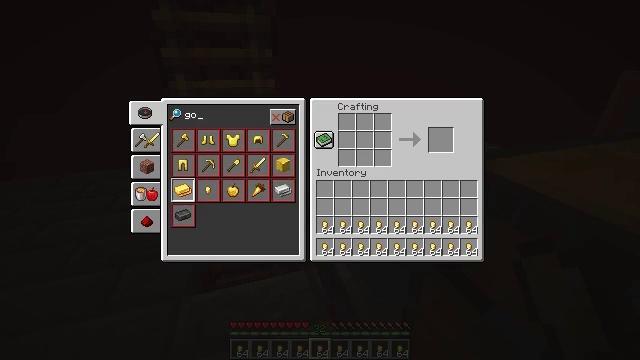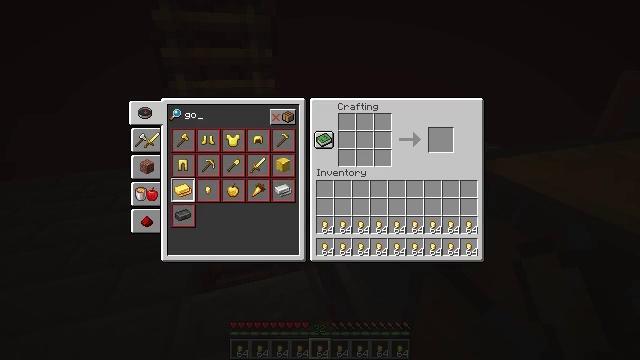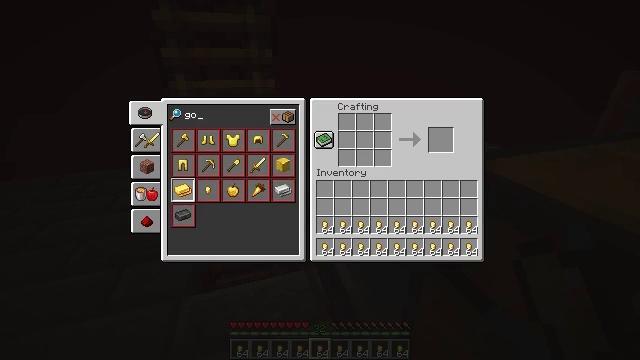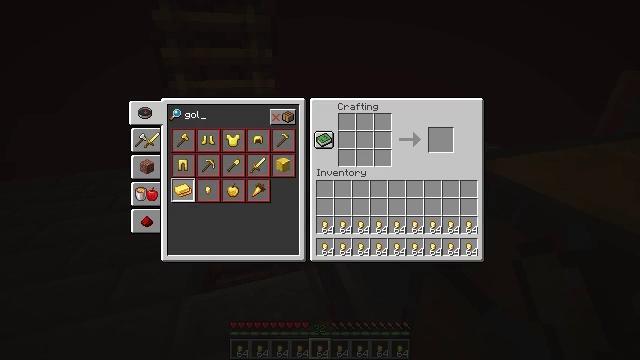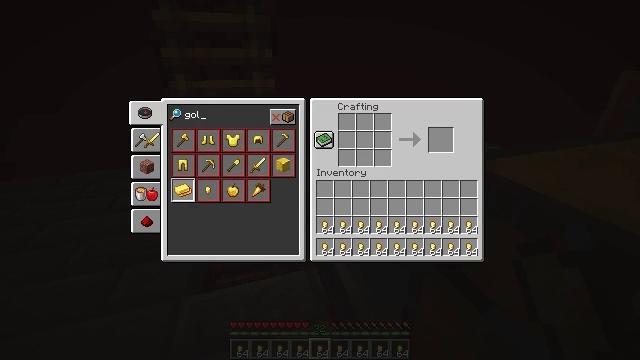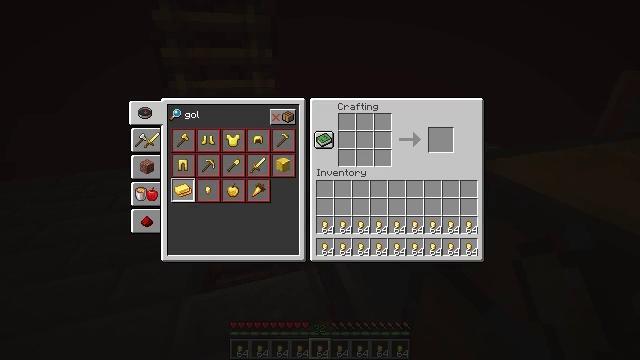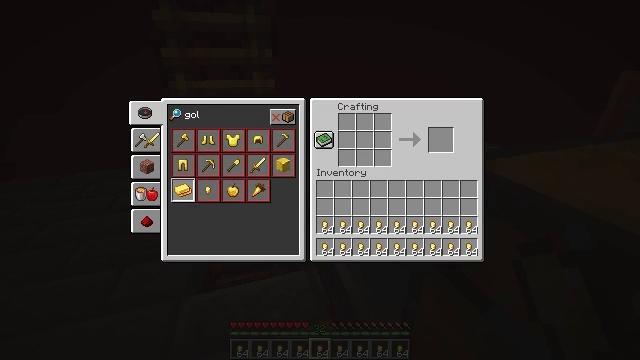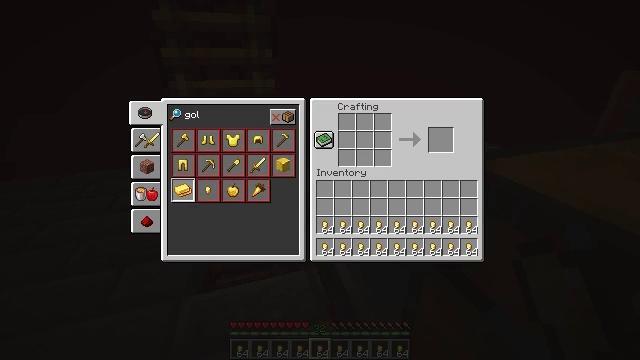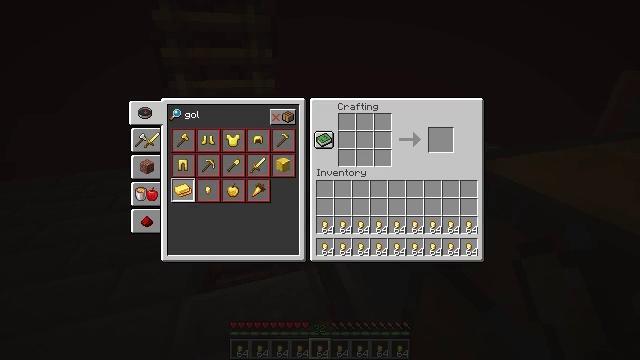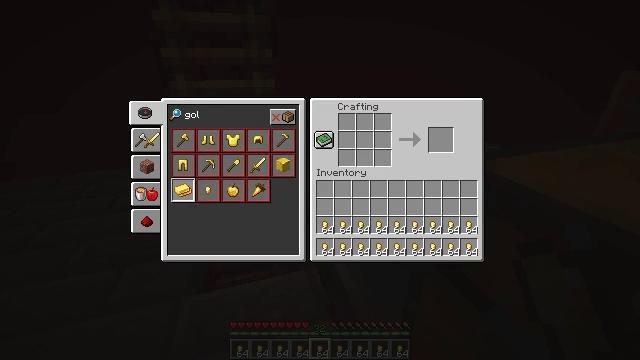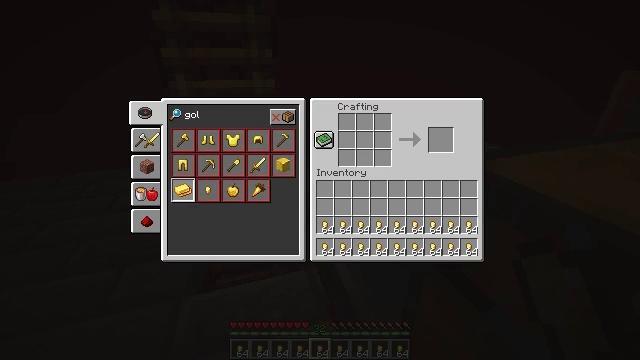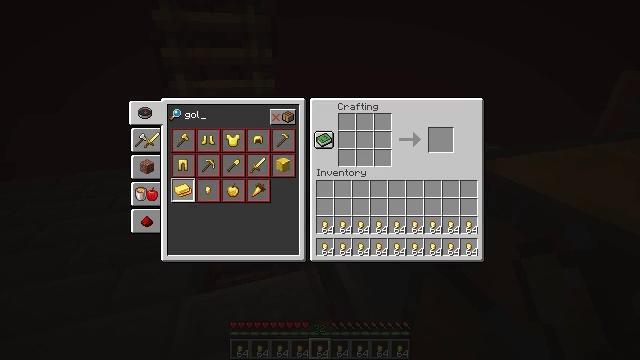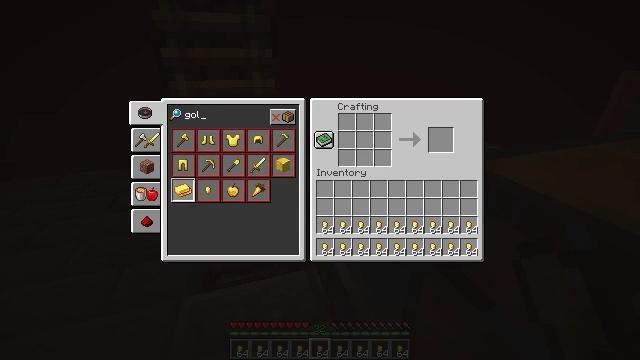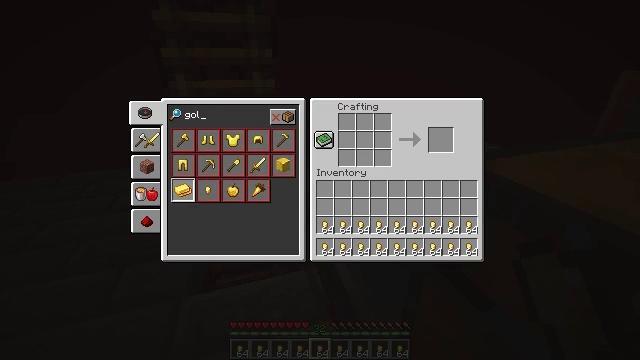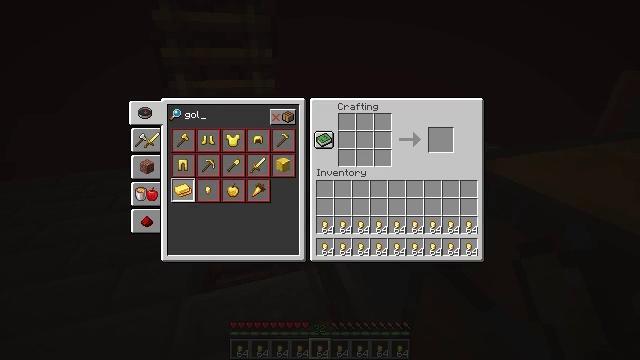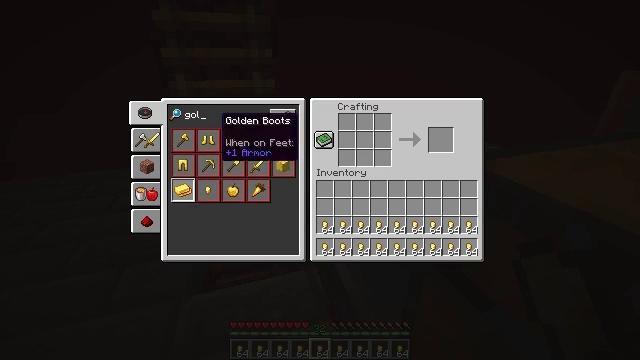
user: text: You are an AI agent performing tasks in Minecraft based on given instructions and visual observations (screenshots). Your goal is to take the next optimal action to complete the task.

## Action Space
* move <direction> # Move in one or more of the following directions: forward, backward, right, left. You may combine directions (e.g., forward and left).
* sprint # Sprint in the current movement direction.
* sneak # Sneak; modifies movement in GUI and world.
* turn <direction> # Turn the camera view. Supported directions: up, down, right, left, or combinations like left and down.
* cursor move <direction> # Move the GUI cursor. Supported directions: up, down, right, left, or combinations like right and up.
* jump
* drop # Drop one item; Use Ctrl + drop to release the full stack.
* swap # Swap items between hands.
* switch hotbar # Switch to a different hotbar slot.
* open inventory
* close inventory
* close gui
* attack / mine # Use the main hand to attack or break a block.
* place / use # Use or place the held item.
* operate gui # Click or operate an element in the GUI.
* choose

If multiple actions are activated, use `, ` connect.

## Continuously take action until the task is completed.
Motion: motion action
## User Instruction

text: Use materials to craft a gold ingot.
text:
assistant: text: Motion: no_op
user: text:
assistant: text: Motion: no_op
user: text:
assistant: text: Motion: no_op
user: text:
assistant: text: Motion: no_op
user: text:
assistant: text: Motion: no_op
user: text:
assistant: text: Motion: no_op
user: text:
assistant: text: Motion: no_op
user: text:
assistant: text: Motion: no_op
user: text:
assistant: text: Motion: no_op
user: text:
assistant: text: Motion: no_op
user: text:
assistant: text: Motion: no_op
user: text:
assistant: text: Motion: no_op
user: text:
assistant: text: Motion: no_op
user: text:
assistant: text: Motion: no_op
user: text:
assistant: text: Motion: cursor move left
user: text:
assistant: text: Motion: sneak, cursor move down
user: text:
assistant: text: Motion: sneak, cursor move down
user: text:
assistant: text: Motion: sneak, cursor move down
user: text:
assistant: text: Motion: sneak, cursor move down
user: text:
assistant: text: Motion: sneak
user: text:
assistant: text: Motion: sneak
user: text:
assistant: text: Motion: sneak
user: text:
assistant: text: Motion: sneak
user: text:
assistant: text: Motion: sneak
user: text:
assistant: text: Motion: sneak
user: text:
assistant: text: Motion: sneak, operate gui
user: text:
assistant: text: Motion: sneak, operate gui
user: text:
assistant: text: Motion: sneak, operate gui
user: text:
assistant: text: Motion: sneak
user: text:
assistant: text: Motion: sneak